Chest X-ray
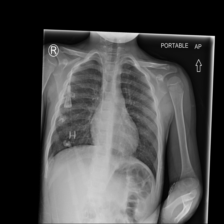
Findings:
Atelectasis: negative
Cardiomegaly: negative
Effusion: negative
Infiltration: negative
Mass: negative
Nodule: negative
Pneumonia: negative
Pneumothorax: negative
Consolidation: negative
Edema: negative
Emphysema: negative
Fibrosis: negative
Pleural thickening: negative
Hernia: negative